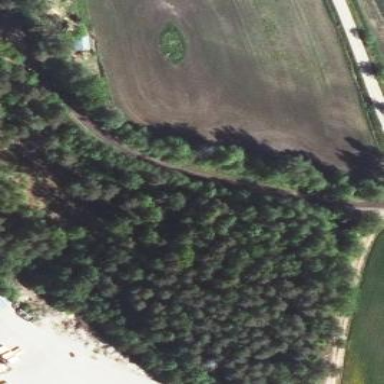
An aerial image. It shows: Forest area.